Question:
I have little coding experience and I've trawled through these forums but can't find an answer specifically for Microsoft Word.
I've created two command buttons where the first requires the user to click and it enables them to Save As the form, then they will click the next button to 'Click to Send' which I've done the code easily for the 'Click to Send'.
The problem is with the Save As button is that I cannot get it to automatically change the default Save As type to "Word Macro-Enabled Document" as it currently keeps just defaulting to "Word Document"
I know there's ways of adding multiple functions to one click command buttons but I really want these separate for now. The current code I'm using for the Save As button is:
'''
Private Sub CommandButton2_Click()
Application.FileDialog(msoFileDialogSaveAs).Show
End Sub
'''
Any help will be immensely appreciated. Thank you!
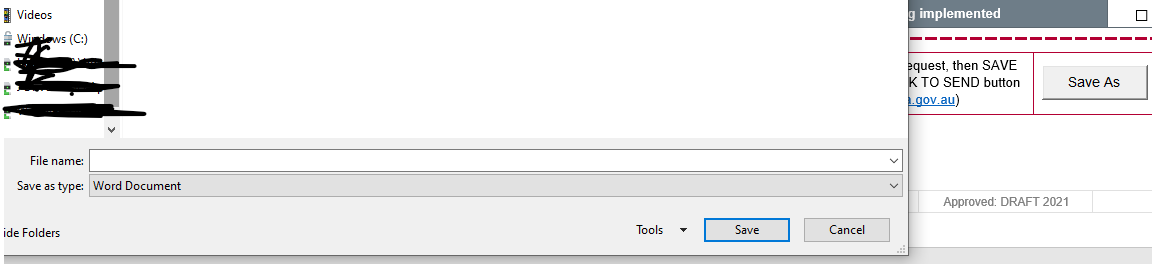
Answer: This will prompt the SaveAs File dialog with '.docm' as the default file type:
'''
Private Sub CommandButton2_Click()
With Application.FileDialog(msoFileDialogSaveAs)
.FilterIndex = 2 '.docm file format
.Show
If .SelectedItems.Count <> 0 Then
ThisDocument.SaveAs2 .SelectedItems(1), wdFormatXMLDocumentMacroEnabled
End If
End With
End Sub
'''